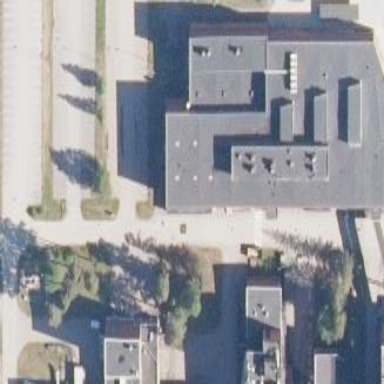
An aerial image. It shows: College building.